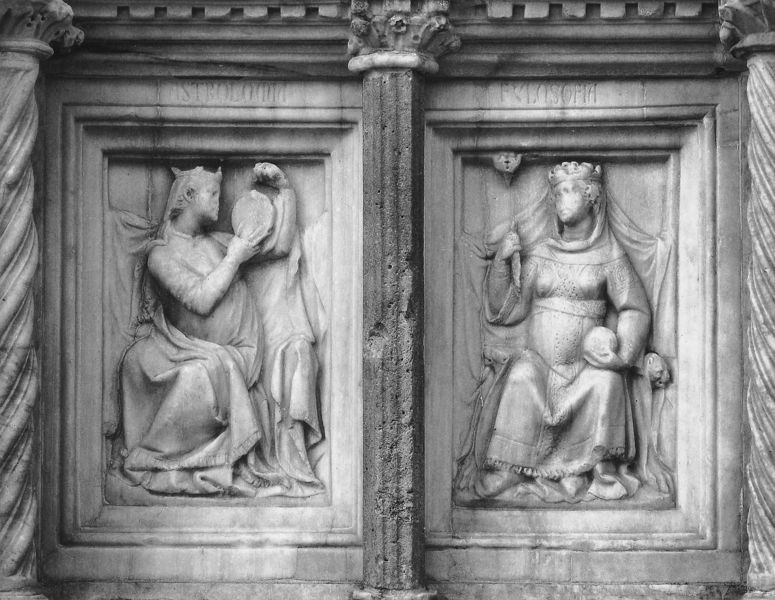
Titel: Fontana Maggiore
Künstler: Niccolò Pisano
Standort: Perugia (EU - I - Umbrien)
Schlagwörter: mann, weiß, frau, holz, marmor, schwarz, symbol, säule, gebäude, stein, kirche, gewand, kelch, musik, krone, relief, church, column, columns, crown, king, könig, people, robes, thron, women, dress, figures, gray, grey, hair, lady, old, robe, seated, sit, sitting, woman, muse, blanket, looking, mirror, two, bildhauerei, foto, kapitell, angel, man, stone, mittelalter, building, königin, macht, heilige, maria, black and white, frame, look, drum, devil, monument, photo, sculpture, insignien, zepter, door, marble, human, bauplastik, ancient, arms, tamborine, tambourine, korintisch, weltkugel, doors, statues, detail, musician, engraving, medieval, balls, pillar, carving, narrative, hold, muscle, ball, photograph, königspaar, molding, astrology, bosom, queen, bas relief, orb, past, raised, thing, pillars, 1450, carvings, show, carrot, robs, mediaval, kelsch, symetric, stoe, columsn, coulmn, craving, säule kapitel, duality, spins, specter, tambor, sofia, pullars